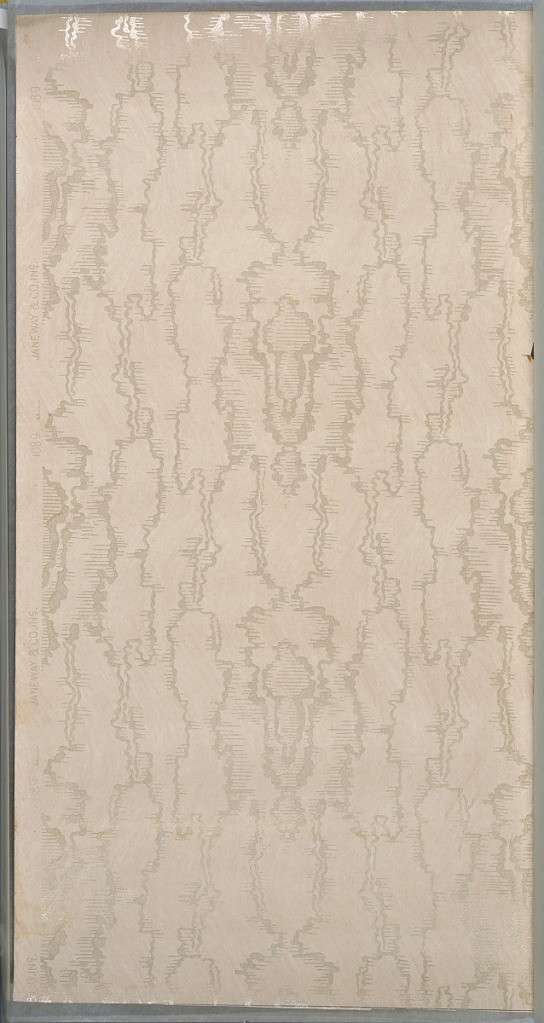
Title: Ceiling paper
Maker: Janeway & Co. Inc., New Brunswick, New Jersey, 1848 - 1914
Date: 1905–1915
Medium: Machine-printed paper, liquid mica
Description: White mica moire on a waving (pink?) and cream ground.
Printed in selvedge: "Janeway & Co. Inc. 1089"